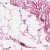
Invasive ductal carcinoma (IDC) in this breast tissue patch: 0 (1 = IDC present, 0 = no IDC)